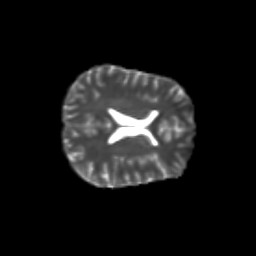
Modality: T2w
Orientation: axial
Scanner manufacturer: siemens
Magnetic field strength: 3 T
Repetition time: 9.2 s
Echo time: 0.084 s